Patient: sex F, age 57
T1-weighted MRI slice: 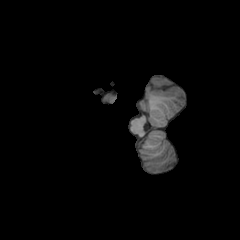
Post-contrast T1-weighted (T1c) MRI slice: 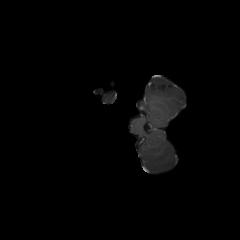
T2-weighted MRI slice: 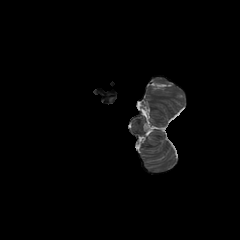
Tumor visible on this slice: no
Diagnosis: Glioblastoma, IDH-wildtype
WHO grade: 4